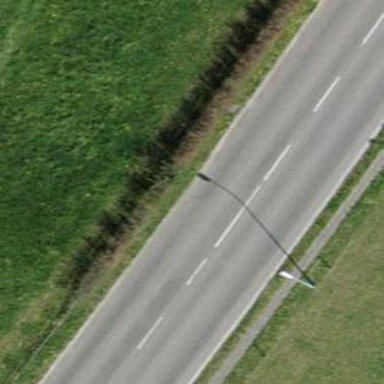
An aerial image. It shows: Primary highway.